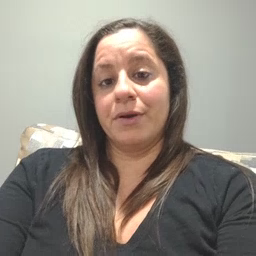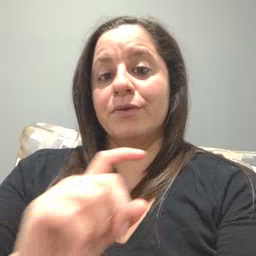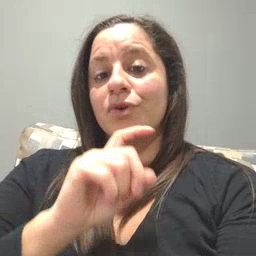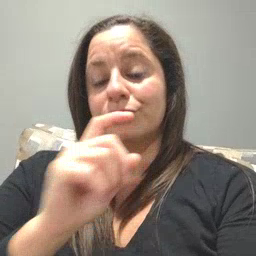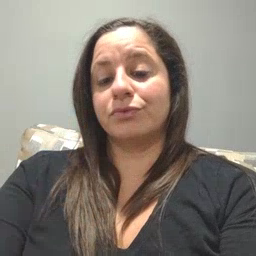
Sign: garbage